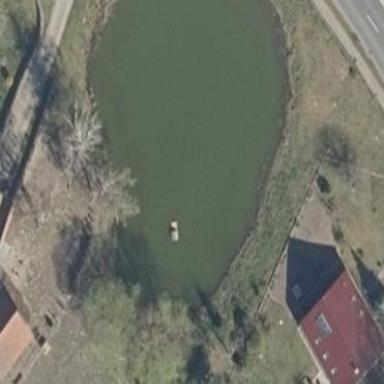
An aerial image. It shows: Peaceful pond surrounded by nature.